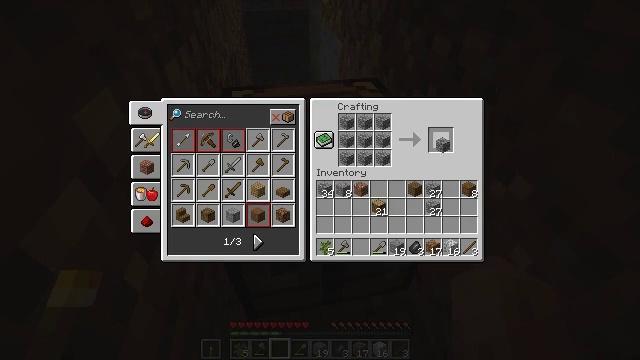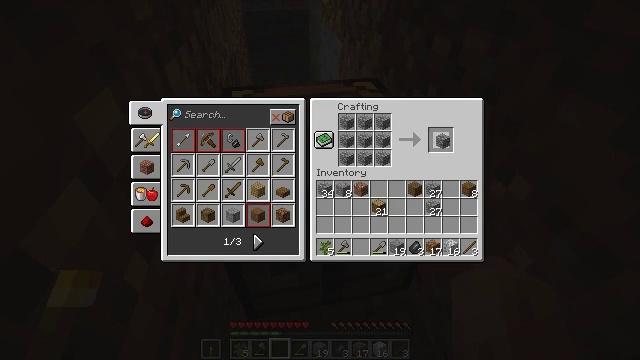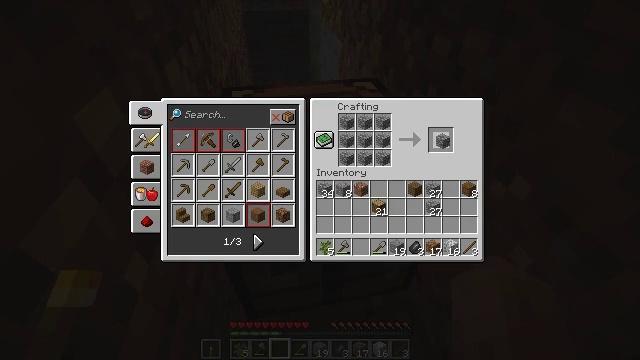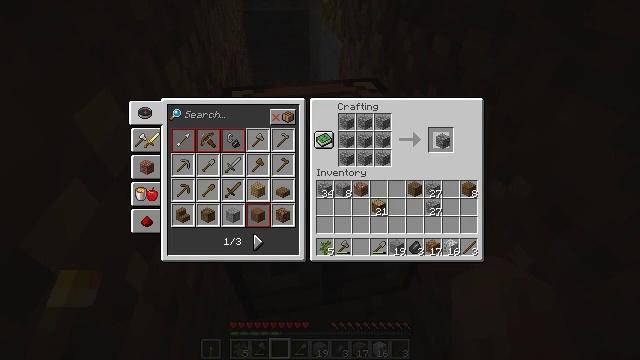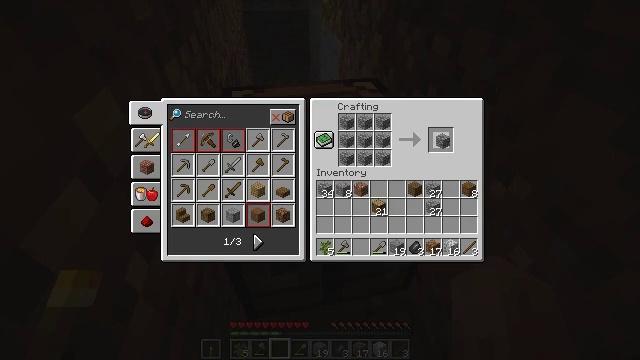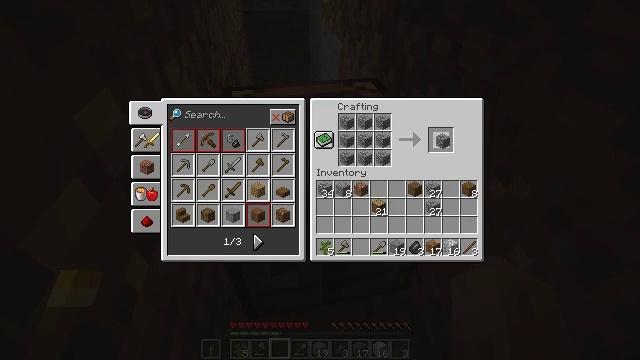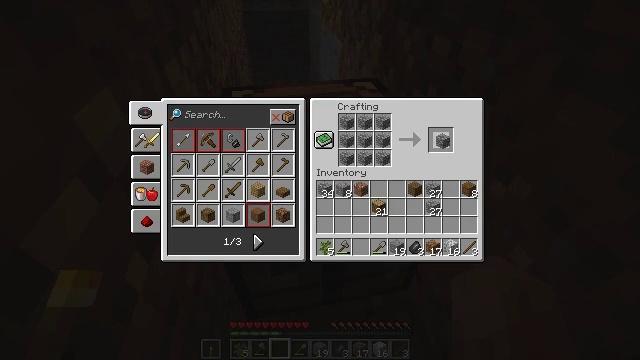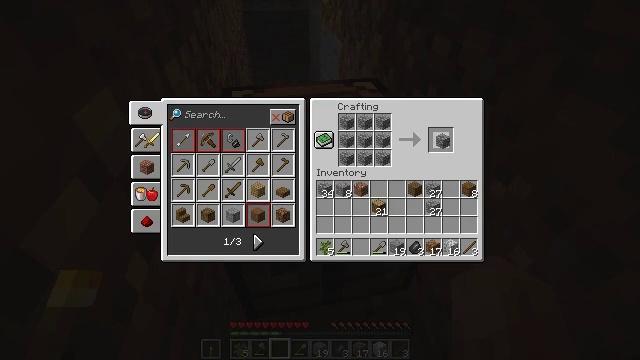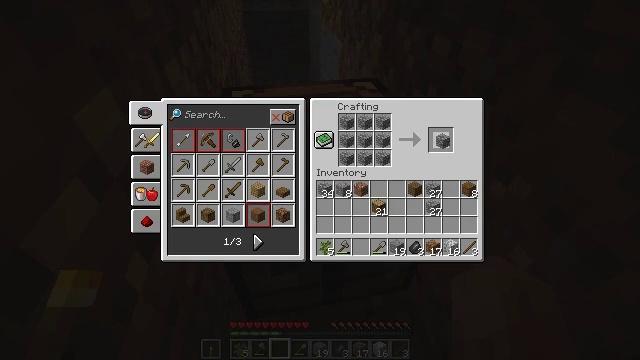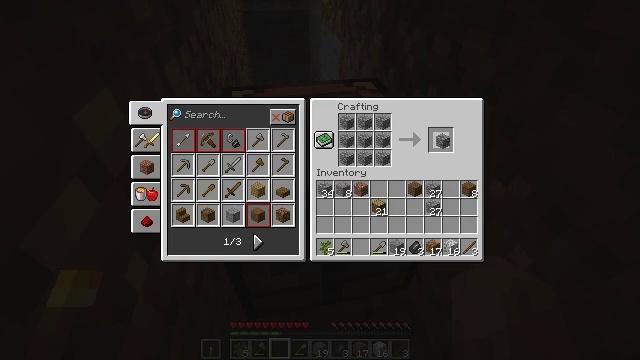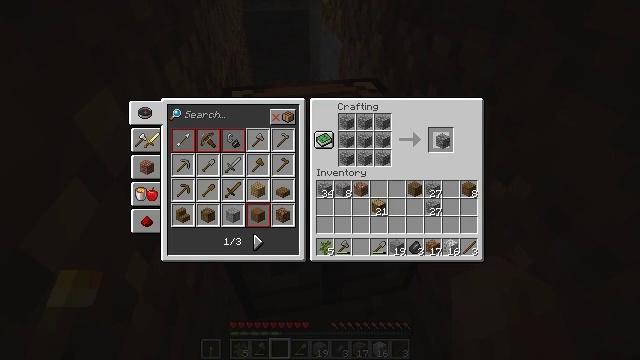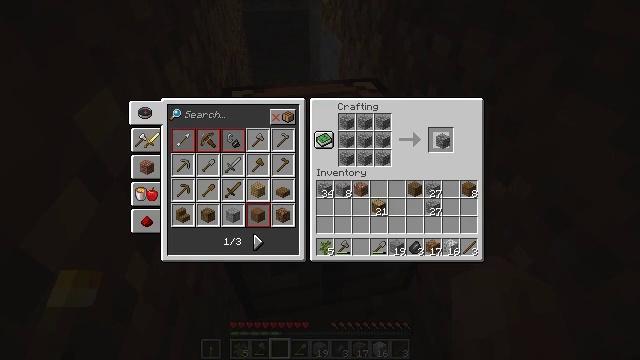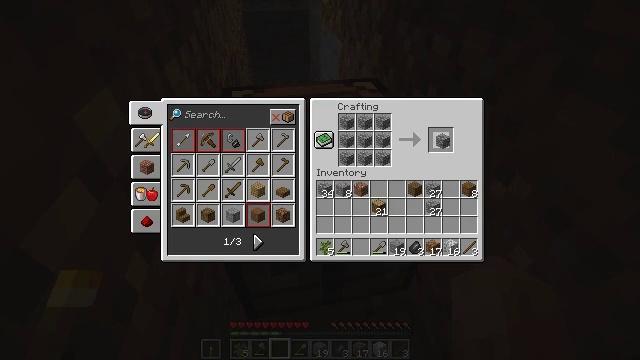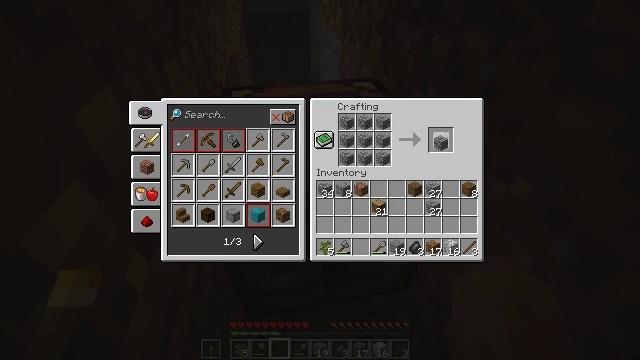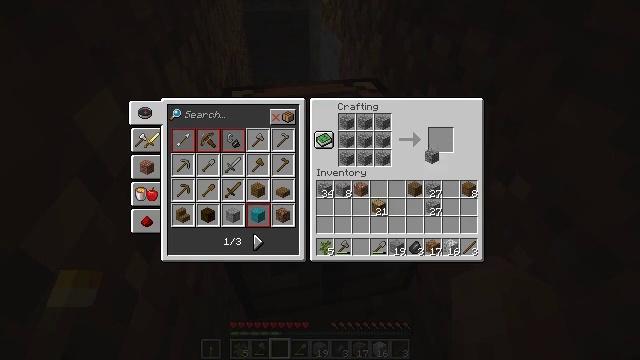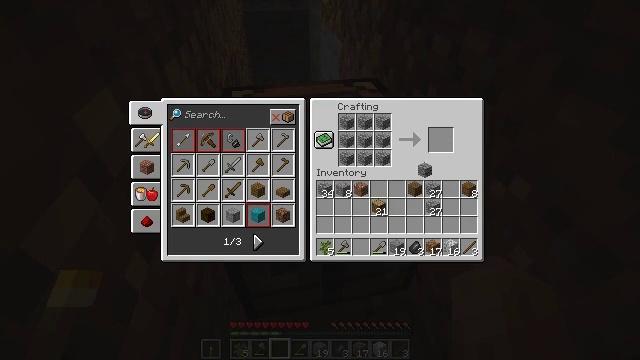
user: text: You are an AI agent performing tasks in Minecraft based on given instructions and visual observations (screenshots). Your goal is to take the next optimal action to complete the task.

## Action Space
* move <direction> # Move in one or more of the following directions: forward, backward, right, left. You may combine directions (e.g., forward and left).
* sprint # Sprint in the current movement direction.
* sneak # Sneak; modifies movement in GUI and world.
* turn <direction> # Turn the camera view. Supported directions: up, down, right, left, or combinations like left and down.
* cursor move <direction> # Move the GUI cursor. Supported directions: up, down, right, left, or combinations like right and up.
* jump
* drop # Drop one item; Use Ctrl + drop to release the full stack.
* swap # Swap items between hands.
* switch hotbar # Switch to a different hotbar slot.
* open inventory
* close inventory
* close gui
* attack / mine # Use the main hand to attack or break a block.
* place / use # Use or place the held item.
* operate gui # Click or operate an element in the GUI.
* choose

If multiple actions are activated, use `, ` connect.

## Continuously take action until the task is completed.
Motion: motion action
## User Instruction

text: Take wooden planks to craft a crafting table.
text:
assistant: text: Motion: no_op
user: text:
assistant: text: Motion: no_op
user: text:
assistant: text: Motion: no_op
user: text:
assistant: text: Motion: no_op
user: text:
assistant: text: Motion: no_op
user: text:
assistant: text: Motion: no_op
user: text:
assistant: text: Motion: no_op
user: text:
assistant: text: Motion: no_op
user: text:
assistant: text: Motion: no_op
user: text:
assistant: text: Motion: no_op
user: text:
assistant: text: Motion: no_op
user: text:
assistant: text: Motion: no_op
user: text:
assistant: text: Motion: no_op
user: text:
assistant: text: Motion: no_op
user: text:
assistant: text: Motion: turn down
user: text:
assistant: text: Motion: no_op
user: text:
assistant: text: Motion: turn down
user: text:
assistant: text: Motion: no_op
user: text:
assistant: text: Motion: no_op
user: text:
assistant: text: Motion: attack / mine
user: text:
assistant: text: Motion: attack / mine
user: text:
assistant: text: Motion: attack / mine
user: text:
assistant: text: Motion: no_op
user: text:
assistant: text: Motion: no_op
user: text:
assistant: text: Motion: no_op
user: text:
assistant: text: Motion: no_op
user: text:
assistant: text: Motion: no_op
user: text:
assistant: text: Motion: no_op
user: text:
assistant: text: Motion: turn left
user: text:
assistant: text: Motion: turn left